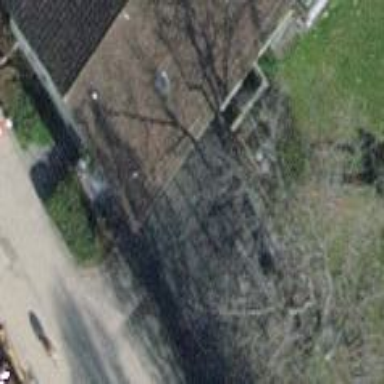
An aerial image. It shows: Group of garages.